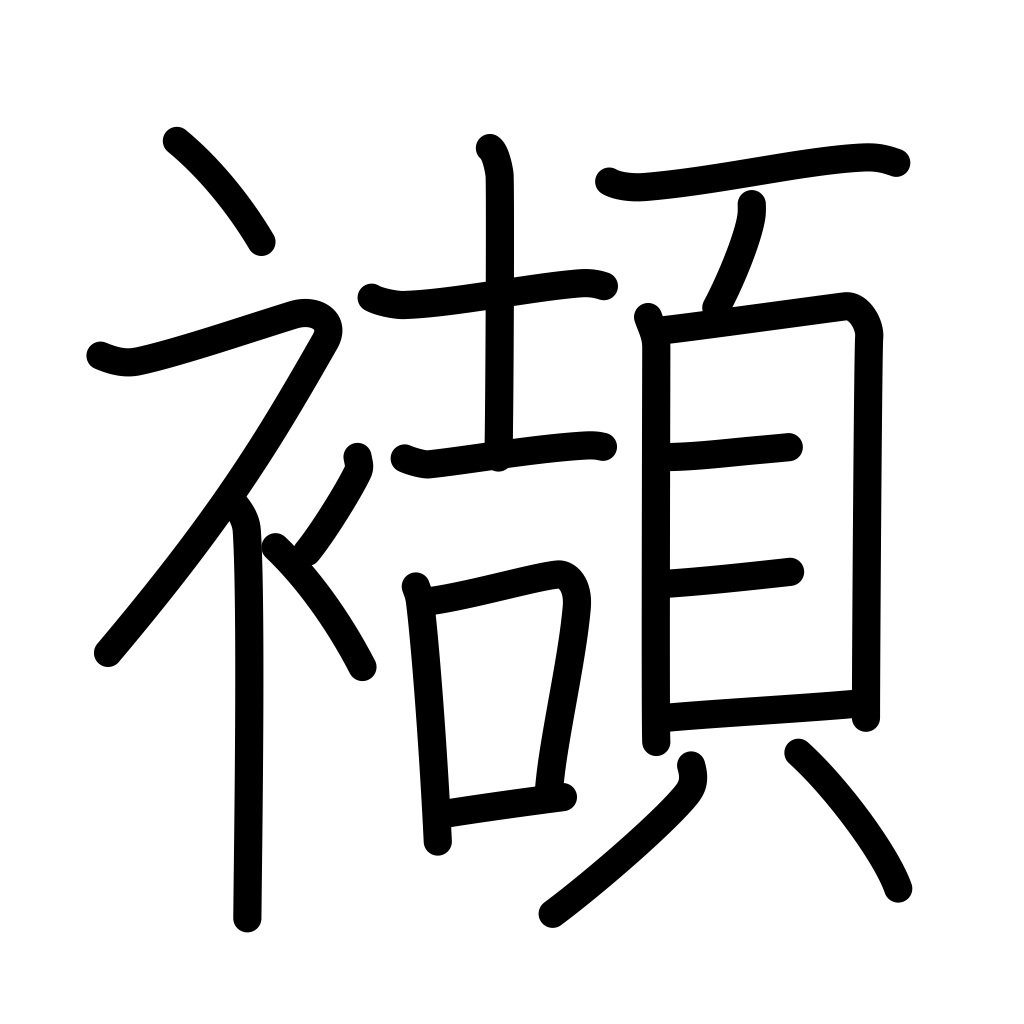
Meaning: tuck into one's obi